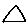
Label: triangle